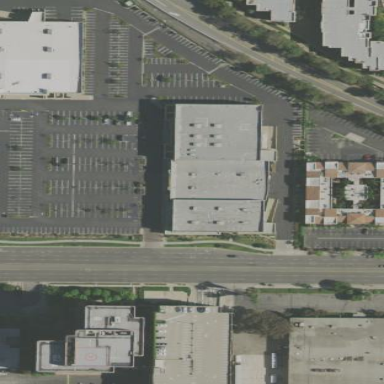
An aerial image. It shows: Retail building.